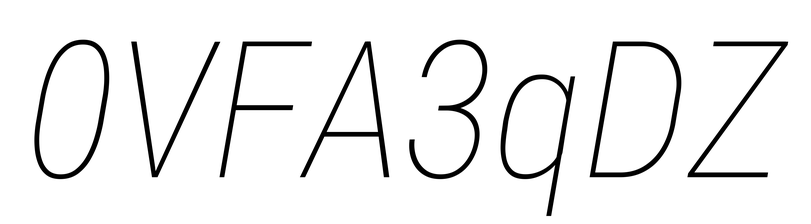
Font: Roboto-Italic_Condensed_Thin_Italic